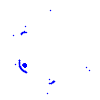
Particle: electron